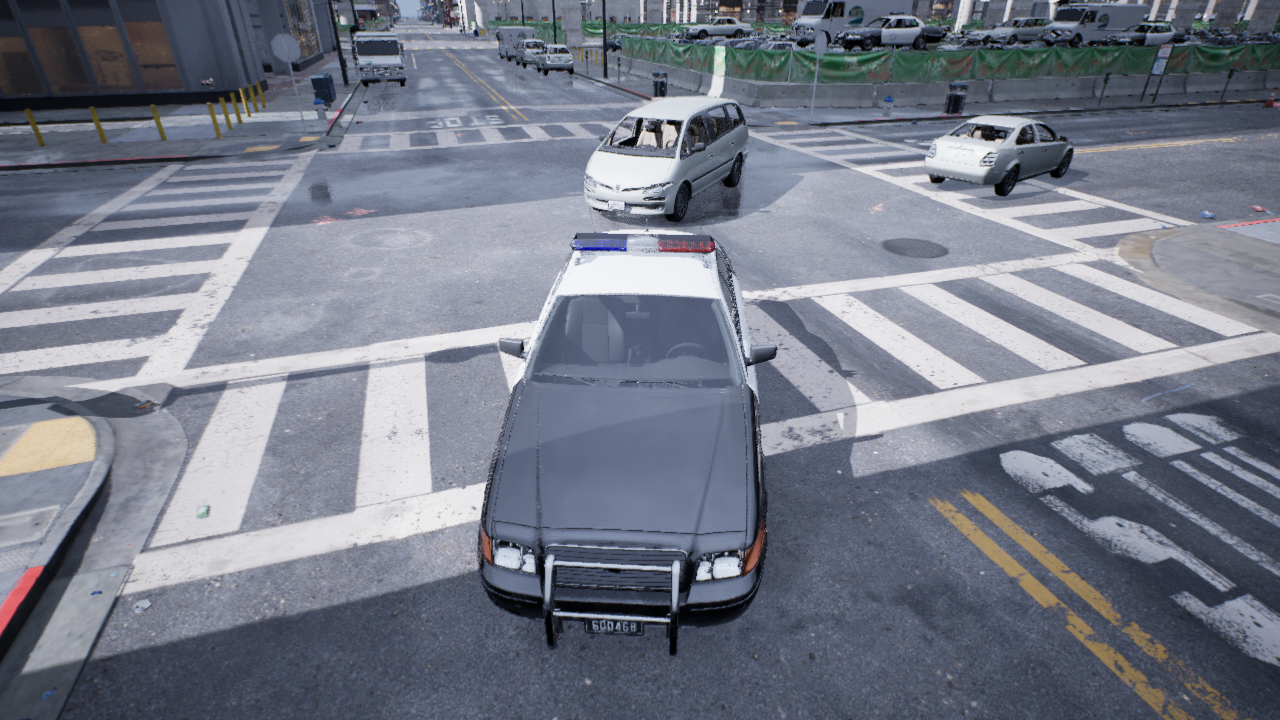
Venue: intersection
Lighting: overcast
Vehicle rig: sedan